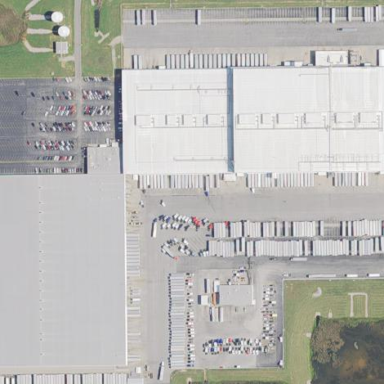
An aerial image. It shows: Industrial area dedicated to distribution activities.